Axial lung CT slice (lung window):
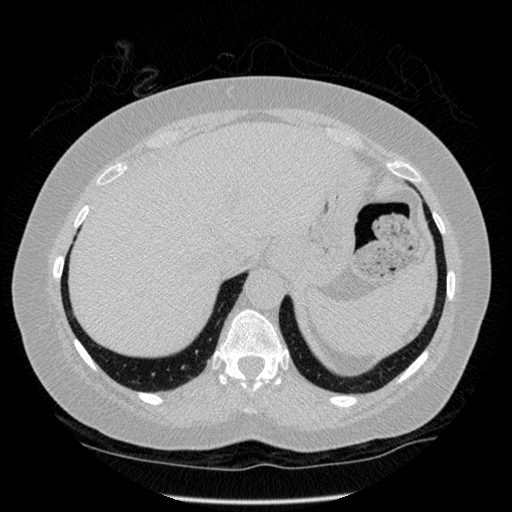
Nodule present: no